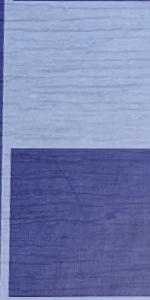
Label: Empty